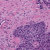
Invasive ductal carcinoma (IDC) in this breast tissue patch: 1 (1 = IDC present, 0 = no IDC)